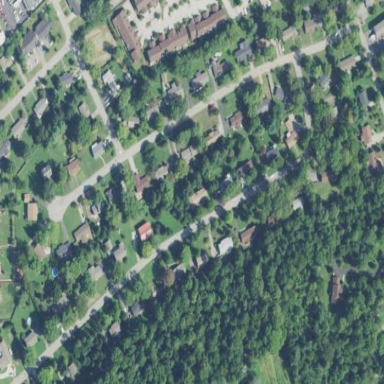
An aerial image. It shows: Single-family residential area.